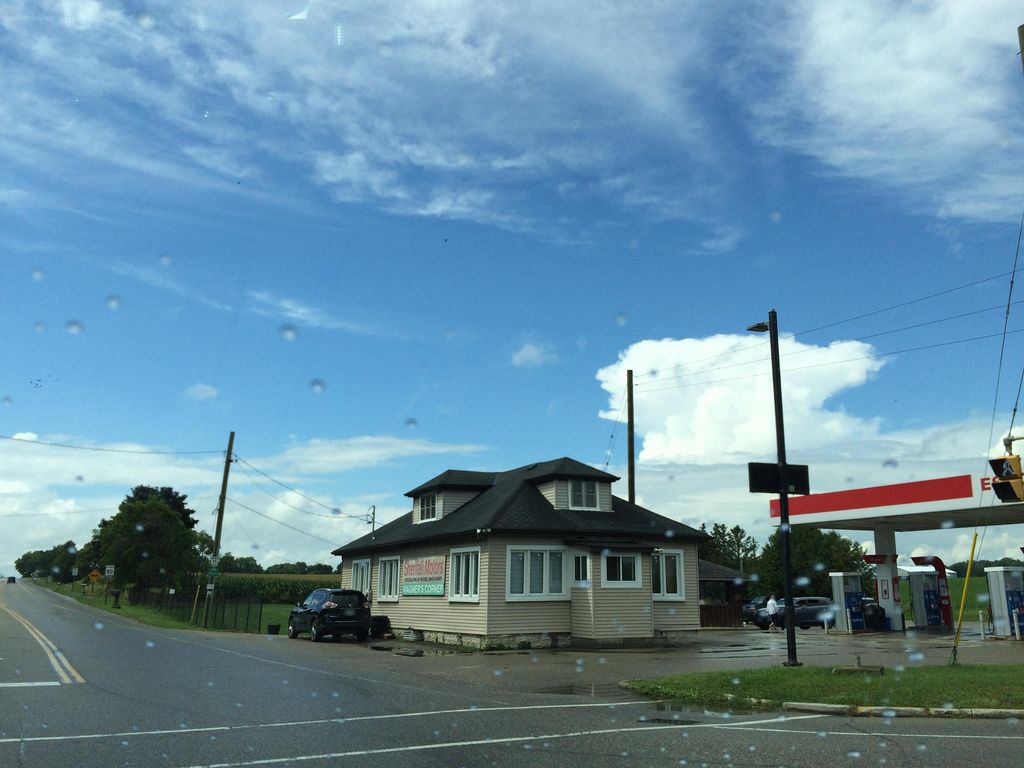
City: kitchener-waterloo